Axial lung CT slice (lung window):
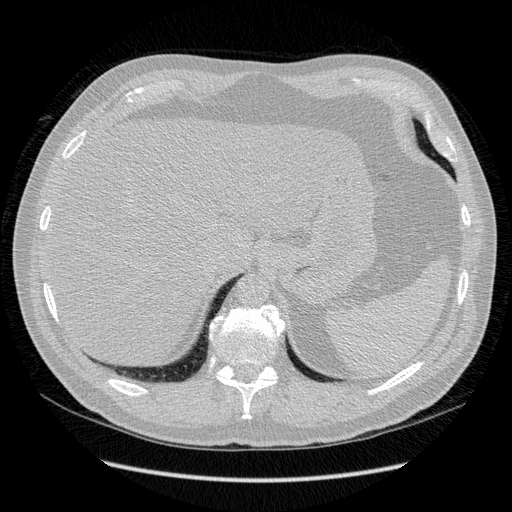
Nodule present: no